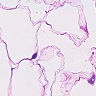
Metastatic tissue present: no